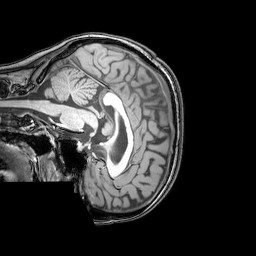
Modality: T1w
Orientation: sagittal
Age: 26
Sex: female
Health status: healthy
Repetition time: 0.081 s
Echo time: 0.037 s